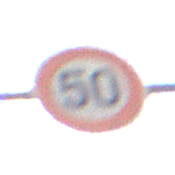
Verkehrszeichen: Geschwindigkeit50
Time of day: MorningAfternoon
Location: Outdoor (Nature)
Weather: Clear
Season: Winter
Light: Natural